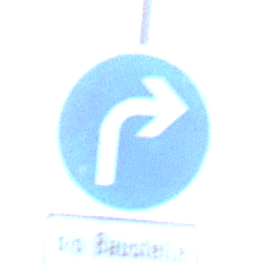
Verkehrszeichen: VorgeschriebeneFahrtrichtungRechts
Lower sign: SonstigeFahrzeugePersonengruppenFrei2
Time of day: SunriseSunset
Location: Outdoor (Nature)
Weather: Clear
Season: NotSpecified
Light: Natural